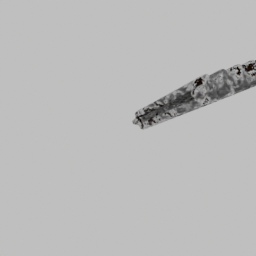
Label: appliances